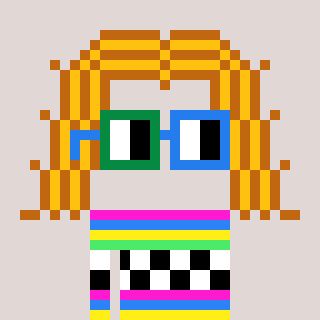
a pixel art character with square green and blue glasses, a hair-shaped head and a red-colored body on a warm background